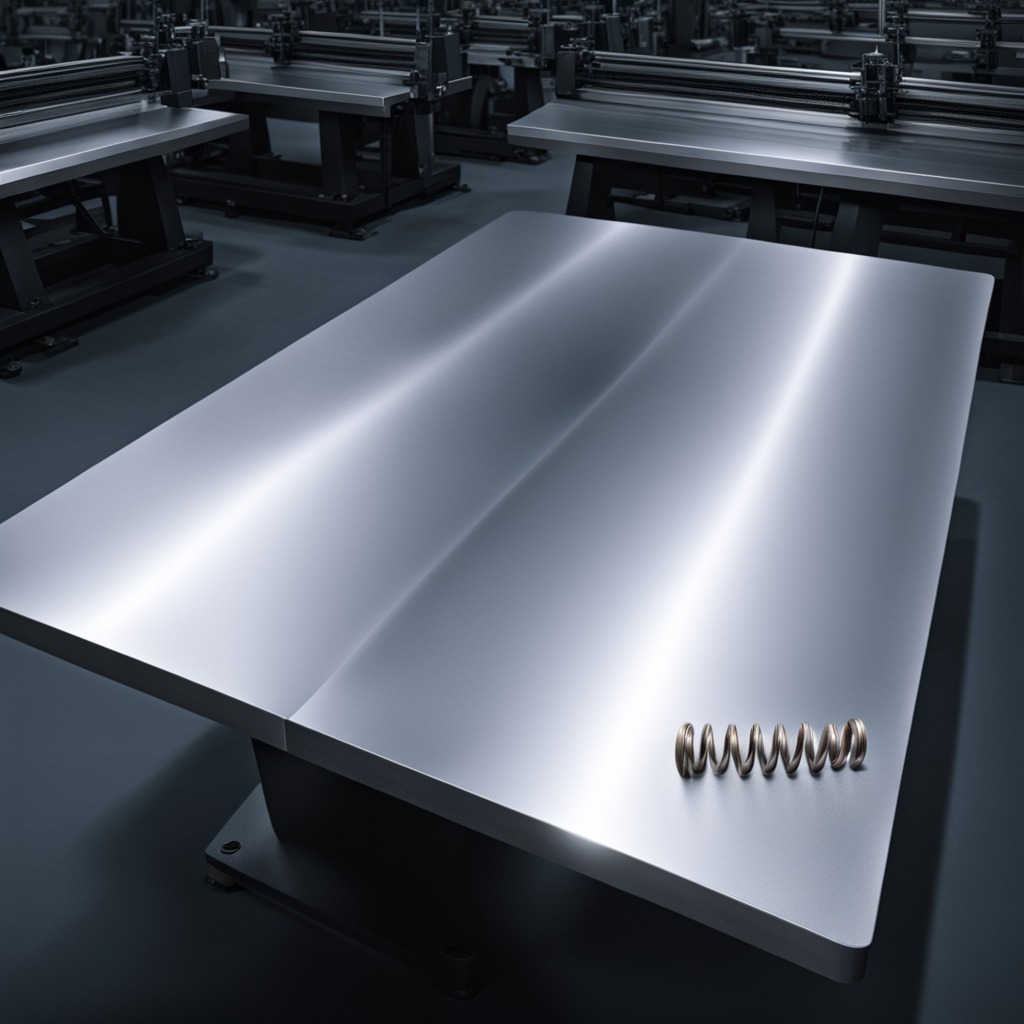
A coiled metal spring is lying on the tabletop.